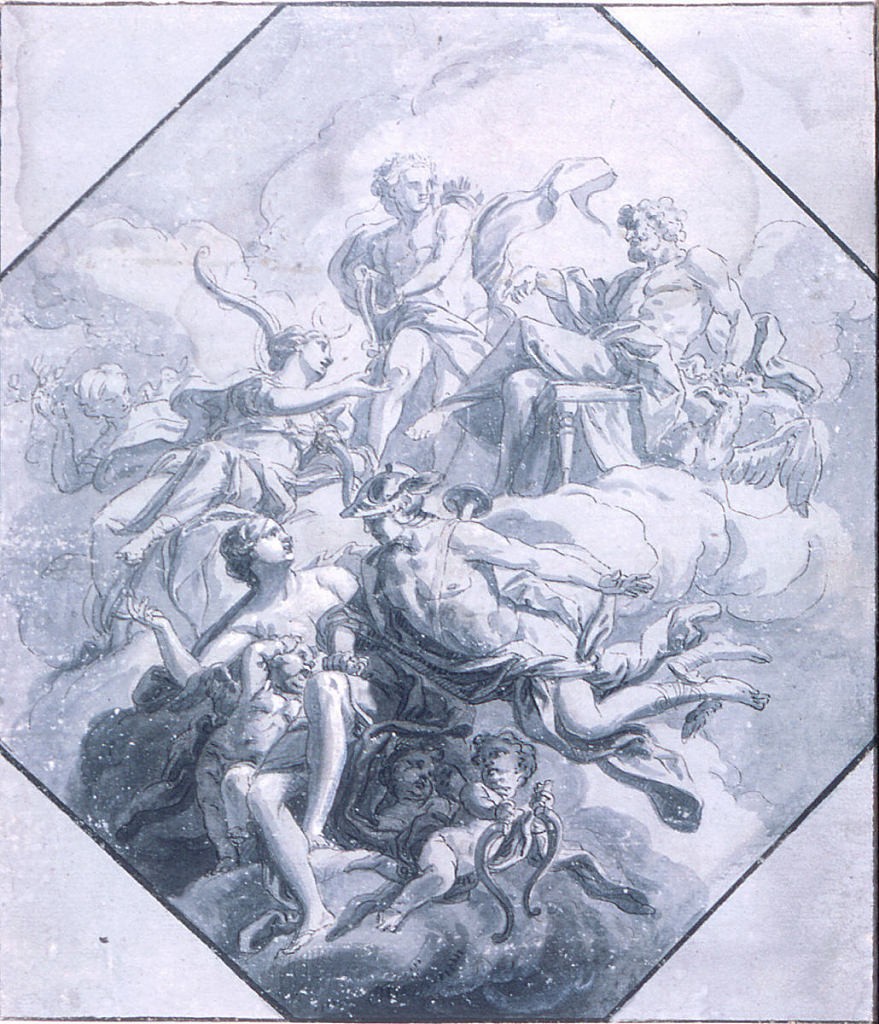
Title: Design for a Ceiling Painting on Theme of Olympus
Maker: Antonio Manno, Italian, 1752 - 1831
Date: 1780–90
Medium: Brush and black and gray gouche, pen and black ink, black chalk, white gouache on paper
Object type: Drawing
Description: Inscribed in a square. Upper center, the seated Diana converses with Jupiter; Apollo stands between the two.  Lower center, the flyng Hermes puts his right hand on the left leg of the seated Venus.  A putto carriesthe broken bow of Cupid away.